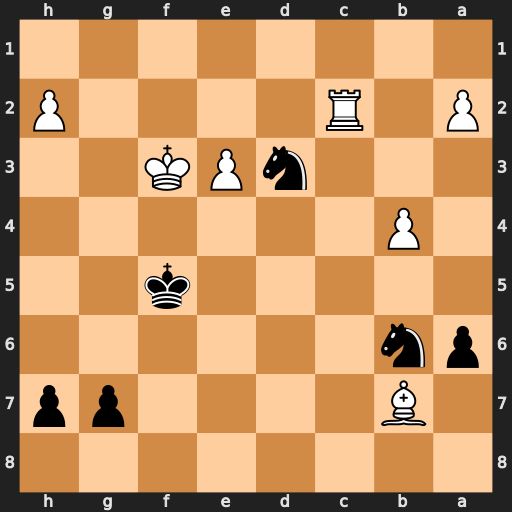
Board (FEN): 8/1B4pp/pn6/5k2/1P6/3nPK2/P1R4P/8
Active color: b
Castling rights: -
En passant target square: -
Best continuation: Ne1+ Kg3 Nxc2